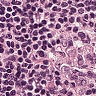
Metastatic tissue present: no